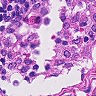
Metastatic tissue present: no